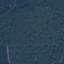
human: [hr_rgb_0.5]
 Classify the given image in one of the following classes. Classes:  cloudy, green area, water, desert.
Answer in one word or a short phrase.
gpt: green area